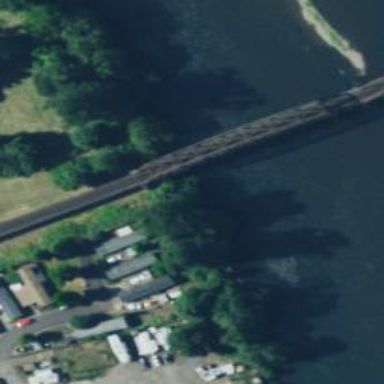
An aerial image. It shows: Truss bridge carrying railway.